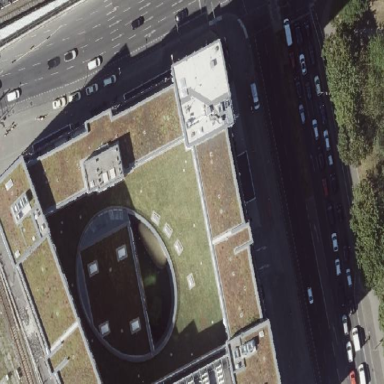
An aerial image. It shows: Close-up view of roof part of building.